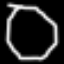
Label: octagon